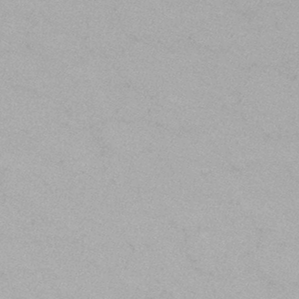
Label: frost